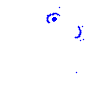
Particle: electron